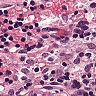
Metastatic tissue present: no